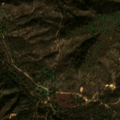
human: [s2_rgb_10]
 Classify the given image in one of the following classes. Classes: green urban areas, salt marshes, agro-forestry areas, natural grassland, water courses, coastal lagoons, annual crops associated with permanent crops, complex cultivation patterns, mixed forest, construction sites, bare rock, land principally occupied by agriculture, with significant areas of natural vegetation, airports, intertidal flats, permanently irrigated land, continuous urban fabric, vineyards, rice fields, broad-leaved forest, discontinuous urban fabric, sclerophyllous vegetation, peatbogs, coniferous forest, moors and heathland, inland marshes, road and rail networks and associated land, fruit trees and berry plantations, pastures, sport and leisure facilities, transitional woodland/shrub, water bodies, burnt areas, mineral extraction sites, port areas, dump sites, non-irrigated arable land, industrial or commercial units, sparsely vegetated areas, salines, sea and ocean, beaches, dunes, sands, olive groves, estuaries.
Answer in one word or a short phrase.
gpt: agro-forestry areas, mixed forest, transitional woodland/shrub